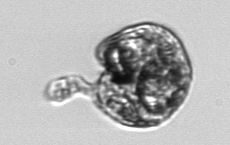
Label: Proterythropsis